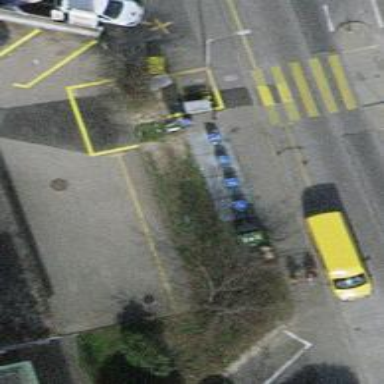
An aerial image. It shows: Recycling container for recycling.